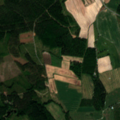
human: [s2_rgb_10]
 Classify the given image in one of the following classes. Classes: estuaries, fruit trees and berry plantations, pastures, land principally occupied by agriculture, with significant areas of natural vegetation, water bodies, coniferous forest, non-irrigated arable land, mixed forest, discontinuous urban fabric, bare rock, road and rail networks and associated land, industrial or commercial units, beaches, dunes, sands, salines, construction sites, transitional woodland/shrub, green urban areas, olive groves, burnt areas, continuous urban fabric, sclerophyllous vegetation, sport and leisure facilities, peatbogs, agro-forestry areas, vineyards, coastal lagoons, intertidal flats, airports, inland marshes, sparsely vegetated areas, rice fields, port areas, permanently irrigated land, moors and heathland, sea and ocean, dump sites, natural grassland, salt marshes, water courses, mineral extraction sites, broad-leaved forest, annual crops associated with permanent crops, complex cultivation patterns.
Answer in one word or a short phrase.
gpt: non-irrigated arable land, land principally occupied by agriculture, with significant areas of natural vegetation, coniferous forest, mixed forest, transitional woodland/shrub